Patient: sex M, age 71
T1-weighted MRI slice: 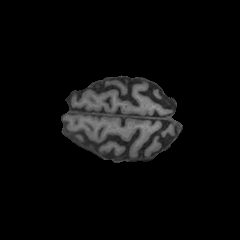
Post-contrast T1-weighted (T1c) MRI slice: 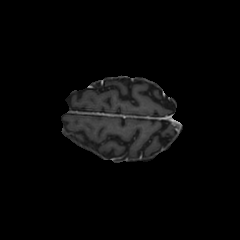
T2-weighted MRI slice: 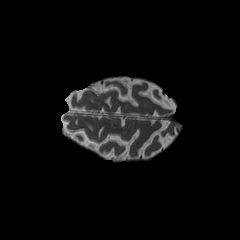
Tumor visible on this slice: no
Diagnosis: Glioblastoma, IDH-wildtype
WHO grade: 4